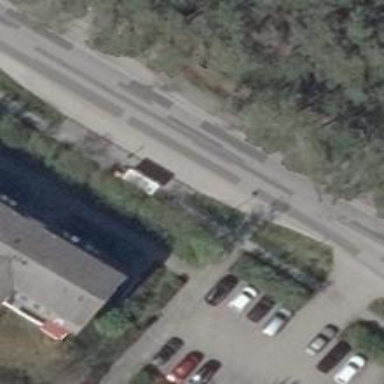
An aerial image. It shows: Public transport stop position.